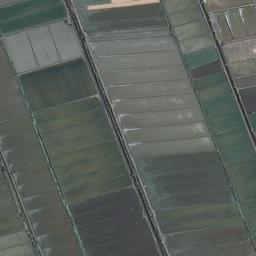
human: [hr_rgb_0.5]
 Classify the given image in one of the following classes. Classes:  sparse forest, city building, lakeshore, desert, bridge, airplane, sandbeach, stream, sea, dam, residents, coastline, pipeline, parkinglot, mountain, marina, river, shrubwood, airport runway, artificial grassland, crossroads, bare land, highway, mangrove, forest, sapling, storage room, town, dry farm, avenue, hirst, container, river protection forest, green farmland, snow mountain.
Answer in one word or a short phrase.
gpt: green farmland